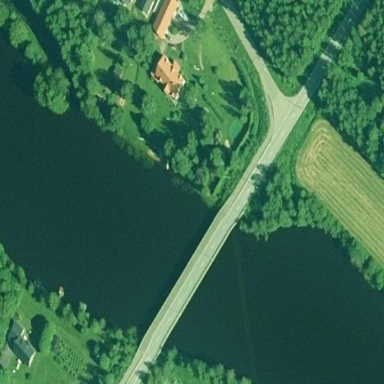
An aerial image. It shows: Man-made bridge.